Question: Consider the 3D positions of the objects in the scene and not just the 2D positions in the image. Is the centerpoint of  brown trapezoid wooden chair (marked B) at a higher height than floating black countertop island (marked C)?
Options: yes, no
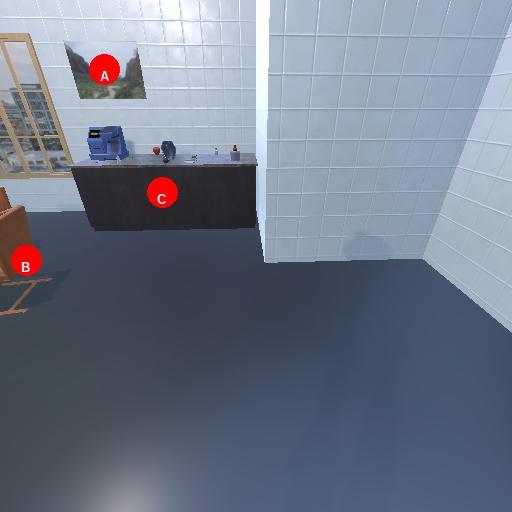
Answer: yes